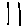
Label: line